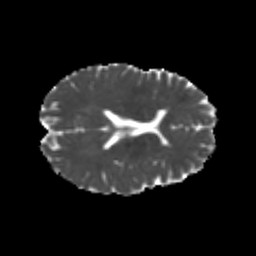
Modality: MD
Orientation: axial
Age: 21
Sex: female
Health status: healthy
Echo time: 0.074 s